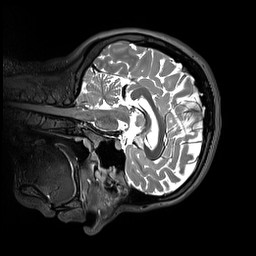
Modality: T2w
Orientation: sagittal
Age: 22
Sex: female
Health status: healthy
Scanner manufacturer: siemens
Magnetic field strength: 3 T
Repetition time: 3.2 s
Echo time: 0.412 s